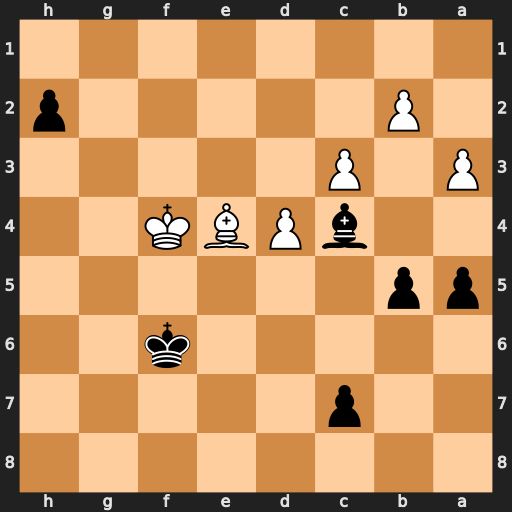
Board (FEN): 8/2p5/5k2/pp6/2bPBK2/P1P5/1P5p/8
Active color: b
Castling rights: -
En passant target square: -
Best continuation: Ke6 Kg3 Bd5 Kxh2 Bxe4